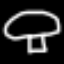
Label: mushroom